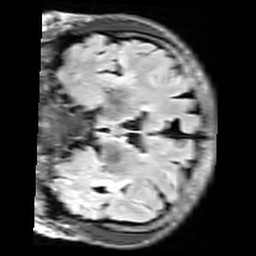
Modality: FLAIR
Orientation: coronal
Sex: male
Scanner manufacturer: siemens
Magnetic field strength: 3 T
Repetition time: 10 s
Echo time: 0.09 s